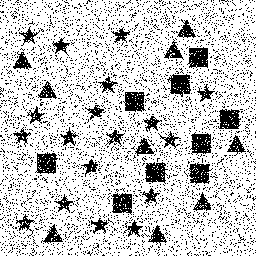
Squares: 9
Triangles: 9
Stars: 18
Total shapes: 36